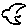
Label: bird